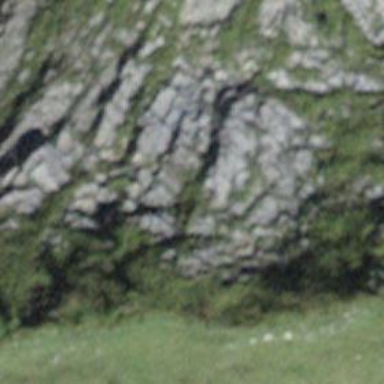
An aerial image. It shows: Cliff in nature.